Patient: sex F, age 53
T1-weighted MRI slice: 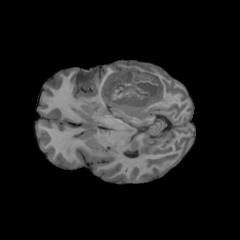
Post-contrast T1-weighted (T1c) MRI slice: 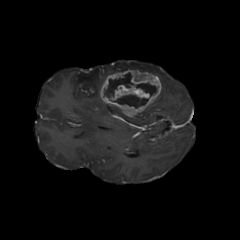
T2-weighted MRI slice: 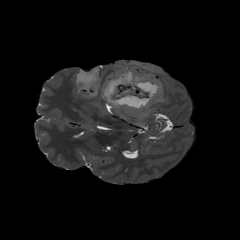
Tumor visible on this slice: yes
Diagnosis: Glioblastoma, IDH-wildtype
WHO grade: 4